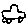
Label: car